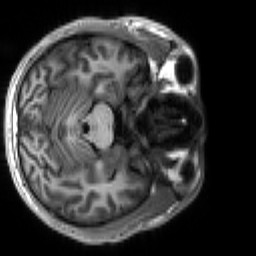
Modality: T1w
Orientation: axial
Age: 18
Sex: male
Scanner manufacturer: siemens
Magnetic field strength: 3 T
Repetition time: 2.3 s
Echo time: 0.00266 s